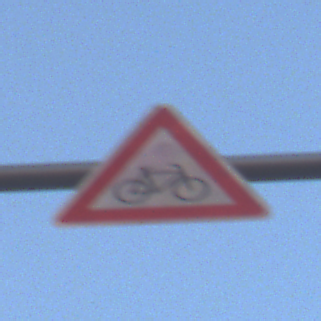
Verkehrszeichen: RadverkehrLinks
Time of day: SunriseSunset
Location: Outdoor (Urban)
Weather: Clear
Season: NotSpecified
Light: Natural